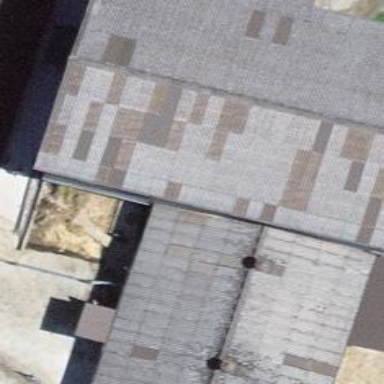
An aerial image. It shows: Barn.